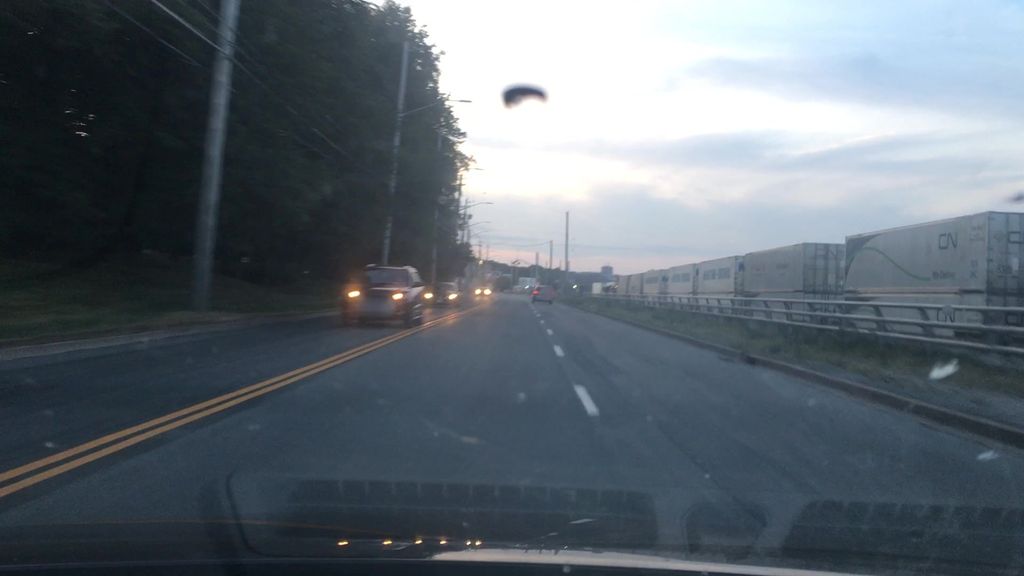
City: halifax